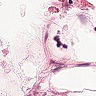
Metastatic tissue present: no